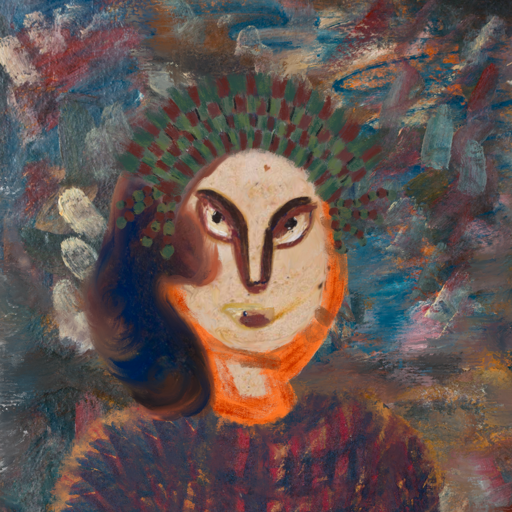
Background: Boggyland, Head And Neck Front: Rupkatha, Face Front: After_Raid, Bust: In_The_Sun, Hair Front: Mother_And_Son_Son, Head Accessory: After_Raid_Crown, Second Necklace: Blank, Necklace: Blank, Baby: Blank